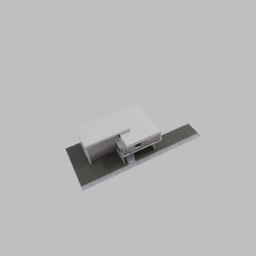
Label: architecture